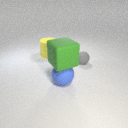
large yellow rubber cylinder to the left of large blue rubber sphere